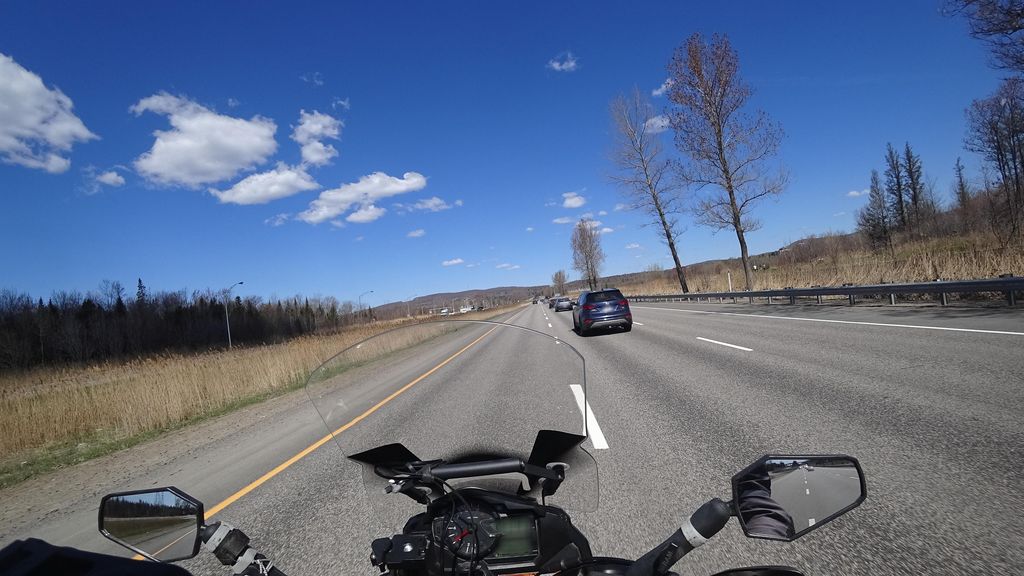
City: quebec_city